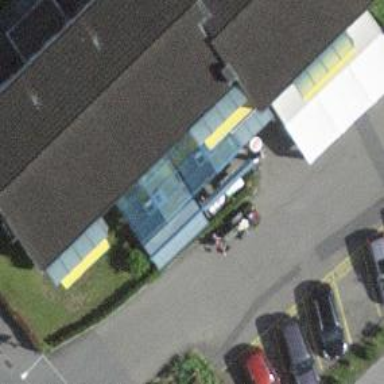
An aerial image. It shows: Restaurant.